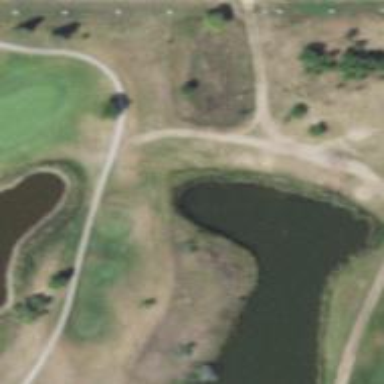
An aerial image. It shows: Driveway serving as golf cartpath.